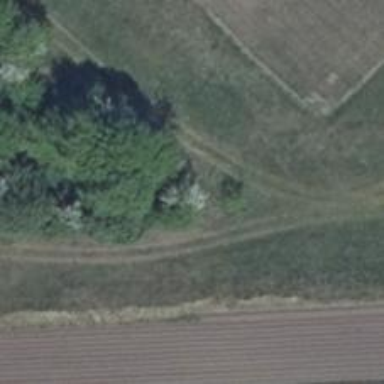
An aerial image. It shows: Hunting stand.